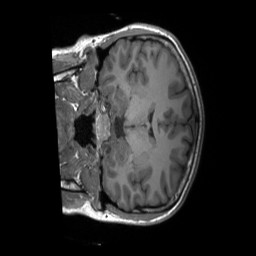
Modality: T1w
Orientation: coronal
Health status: healthy
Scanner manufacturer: siemens
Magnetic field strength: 3 T
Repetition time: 1.9 s
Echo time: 0.00232 s